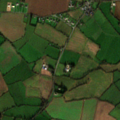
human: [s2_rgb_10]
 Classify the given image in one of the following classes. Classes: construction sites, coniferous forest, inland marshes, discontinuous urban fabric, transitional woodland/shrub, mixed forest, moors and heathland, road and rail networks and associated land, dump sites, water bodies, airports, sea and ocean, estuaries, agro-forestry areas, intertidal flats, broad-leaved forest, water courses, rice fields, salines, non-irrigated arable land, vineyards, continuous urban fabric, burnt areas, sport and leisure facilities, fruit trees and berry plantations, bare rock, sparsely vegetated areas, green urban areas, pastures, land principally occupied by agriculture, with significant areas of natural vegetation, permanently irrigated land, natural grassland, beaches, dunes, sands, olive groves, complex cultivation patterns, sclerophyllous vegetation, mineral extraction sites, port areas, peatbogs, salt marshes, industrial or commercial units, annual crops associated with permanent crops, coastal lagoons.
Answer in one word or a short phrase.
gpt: non-irrigated arable land, pastures